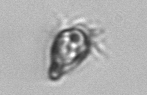
Label: Paratontonia_gracillima